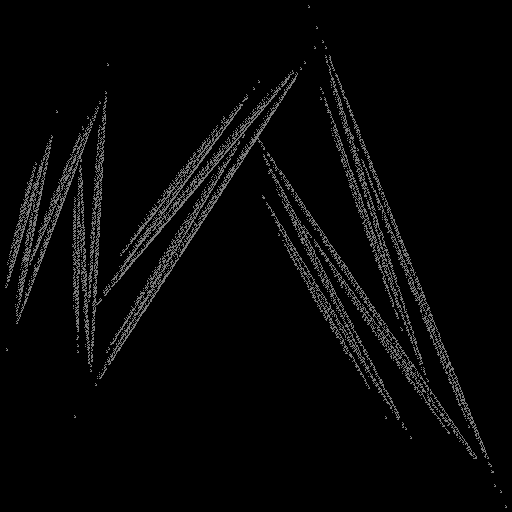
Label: bamboofern